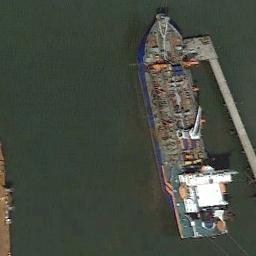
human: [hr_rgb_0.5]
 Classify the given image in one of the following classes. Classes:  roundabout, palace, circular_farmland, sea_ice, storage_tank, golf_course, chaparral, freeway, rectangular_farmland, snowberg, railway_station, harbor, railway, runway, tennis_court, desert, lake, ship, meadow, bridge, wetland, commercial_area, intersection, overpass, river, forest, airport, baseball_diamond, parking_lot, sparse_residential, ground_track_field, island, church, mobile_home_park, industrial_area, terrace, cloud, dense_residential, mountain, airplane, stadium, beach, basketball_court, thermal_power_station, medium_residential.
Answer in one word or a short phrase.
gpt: ship